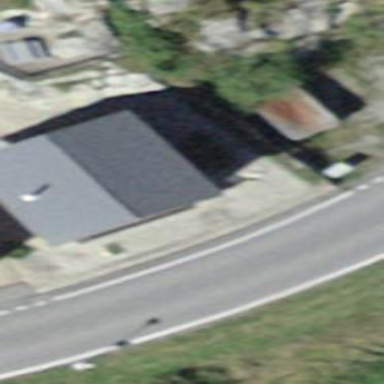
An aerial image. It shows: Detached building.